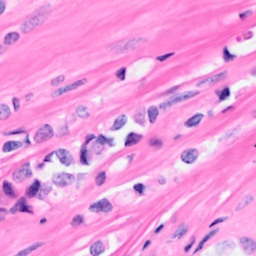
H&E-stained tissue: Breast